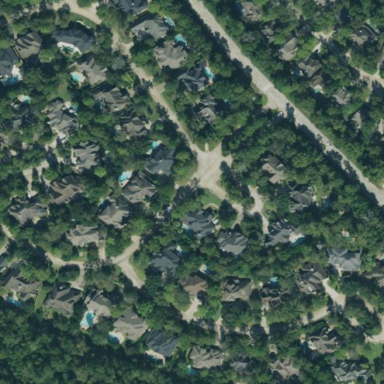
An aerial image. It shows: Single-family residential neighbourhood.